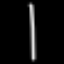
Label: line